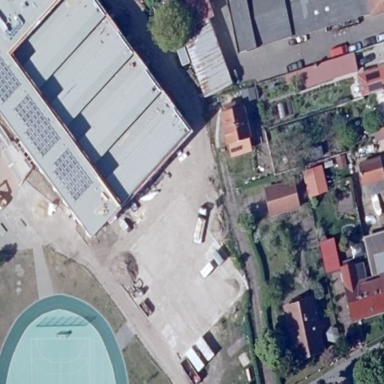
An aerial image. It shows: School.